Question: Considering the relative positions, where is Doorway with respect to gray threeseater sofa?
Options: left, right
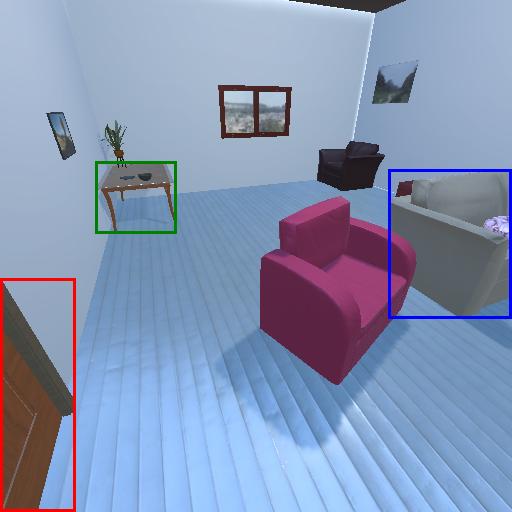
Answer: left